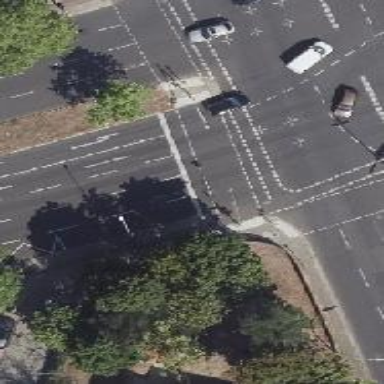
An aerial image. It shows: Asphalt footway with crossing controlled by traffic signals.